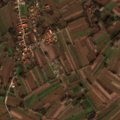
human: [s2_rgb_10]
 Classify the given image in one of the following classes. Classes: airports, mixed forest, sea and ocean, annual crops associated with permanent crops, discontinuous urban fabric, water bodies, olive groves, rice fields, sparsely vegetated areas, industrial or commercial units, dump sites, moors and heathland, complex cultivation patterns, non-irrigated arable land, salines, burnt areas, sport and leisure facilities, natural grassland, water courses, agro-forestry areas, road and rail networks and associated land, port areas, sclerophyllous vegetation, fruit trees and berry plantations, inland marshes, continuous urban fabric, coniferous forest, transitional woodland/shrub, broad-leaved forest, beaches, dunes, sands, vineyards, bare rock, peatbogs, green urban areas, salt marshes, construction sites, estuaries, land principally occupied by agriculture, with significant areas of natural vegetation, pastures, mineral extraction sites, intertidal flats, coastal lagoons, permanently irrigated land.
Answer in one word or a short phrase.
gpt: discontinuous urban fabric, non-irrigated arable land, land principally occupied by agriculture, with significant areas of natural vegetation, broad-leaved forest